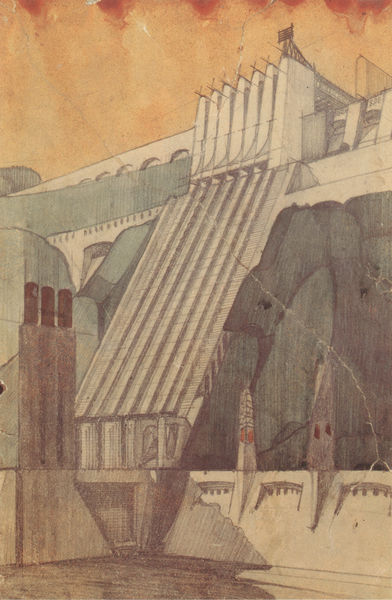
Titel: Centrale elettrica
Künstler: Antonio Sant' Elia
Standort: Milano
Institution: Collezione Accetti
Schlagwörter: berg, dunkel, felsen, himmel, schatten, wasser, weiß, wolken, aquarell, bäume, grün, abend, braun, fenster, grau, hell, jahrhundertwende, licht, orange, schwarz, skizze, säule, zeichnung, gebäude, rot, beige, expressionismus, fächer, wand, architektur, stein, steine, wache, einsamkeit, hügel, natur, brücke, büsche, kirche, sonne, gold, schräg, sack, turm, sommer, ansicht, bogen, fassade, italien, fahne, flagge, moderne, abstrakt, modern, mauer, grafik, graphik, tag, kahl, linien, amerika, fabrik, damm, industrie, strom, streng, oben, bögen, futurismus, tusche, höhe, orient, linie, beton, technik, gefälle, radierung, gross, soldat, koloriert, entwurf, aussenansicht, geometrisch, vision, konstruktion, schräge, kanneluren, schief, geometrie, monument, rohr, bauwerk, parallelen, utopie, industriebau, kraftwerk, industriestadt, schleuse, bägen, mächtig, architketur, farbtusche, röhren, wasserturm, stausee, staudamm, scheiße, staumauer, stau, wasserkraftwerk, wasserwerk, antonio sant'lia, sant'lia, città nuova, kriegsarchitektur, n, #licht, peis